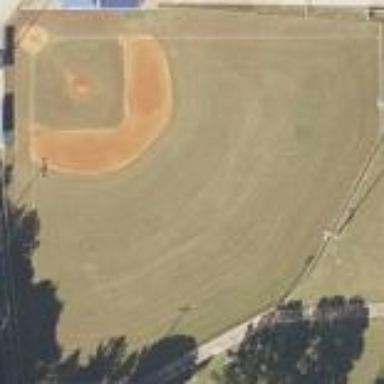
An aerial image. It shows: Baseball pitch for leisure land activities.